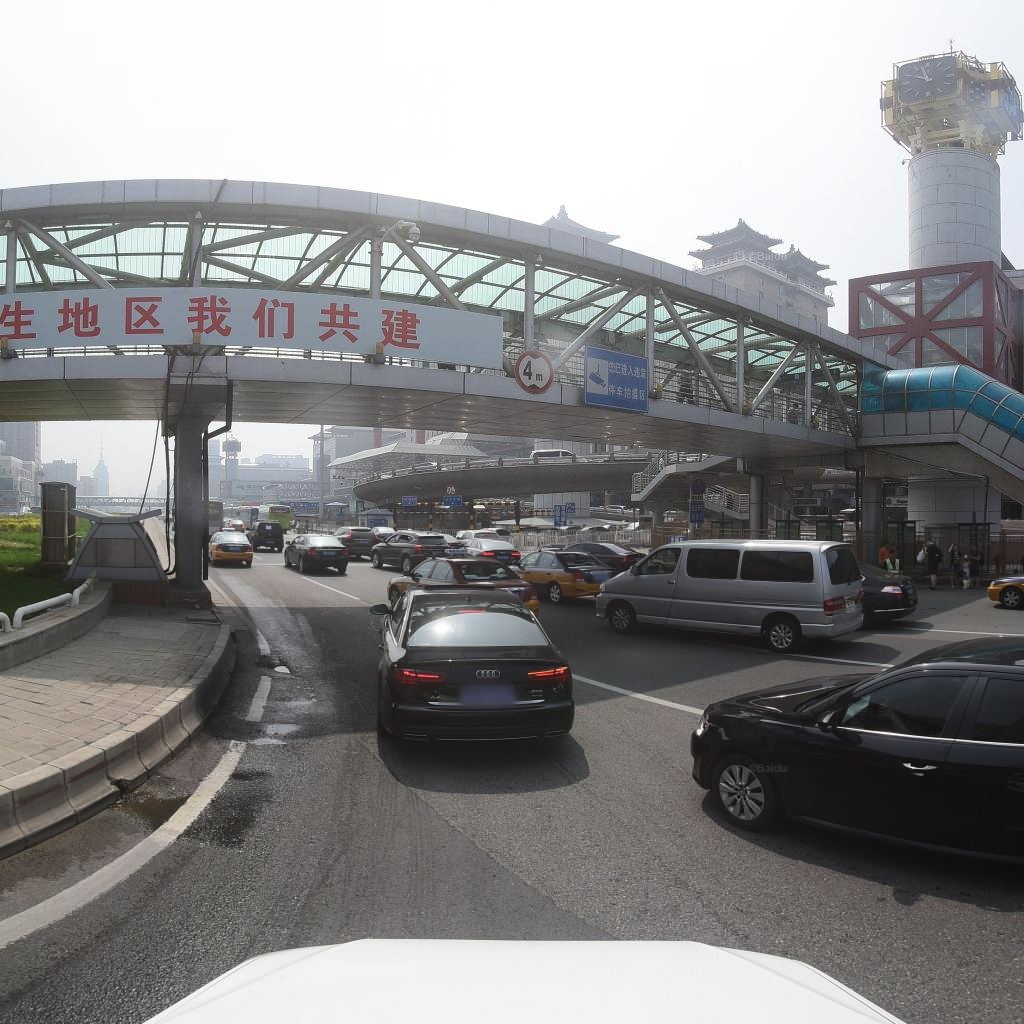
Region: Fengtai
Road damage annotations: pothole, longitudinal crack, longitudinal crack